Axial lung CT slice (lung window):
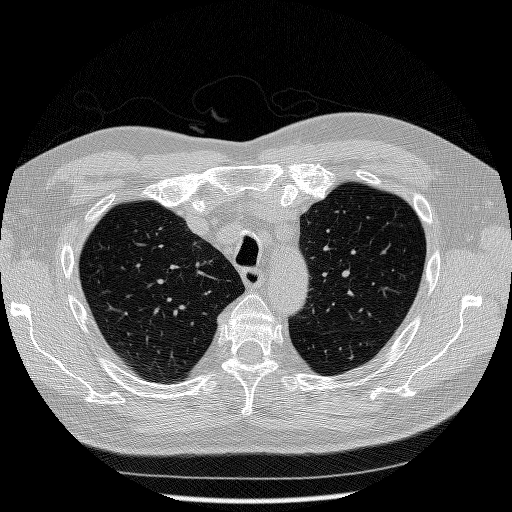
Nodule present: no